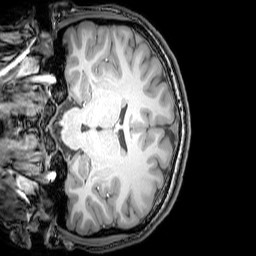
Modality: T1w
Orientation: coronal
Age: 22
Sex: male
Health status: healthy
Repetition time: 0.081 s
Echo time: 0.037 s